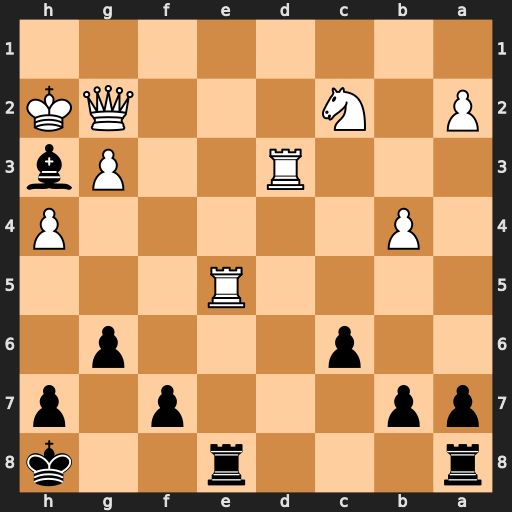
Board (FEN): r3r2k/pp3p1p/2p3p1/4R3/1P5P/3R2Pb/P1N3QK/8
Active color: b
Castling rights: -
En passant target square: -
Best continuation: Bxg2 Rxe8+ Rxe8 Kxg2 Re2+ Kf3 Rxc2